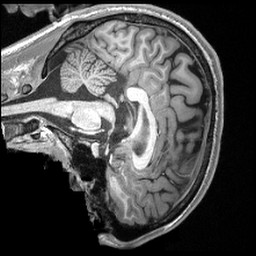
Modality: T1w
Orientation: sagittal